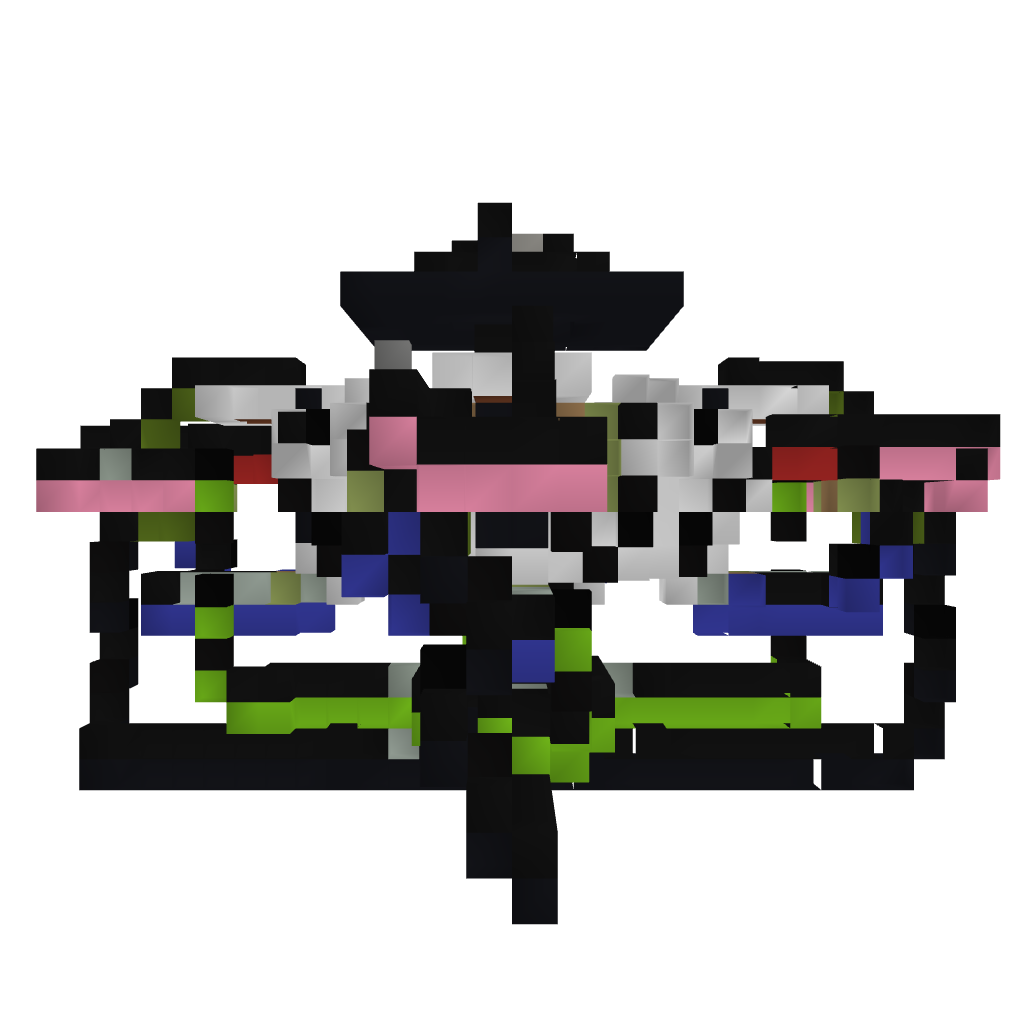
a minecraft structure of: PVP/Adventure Lobby V. 1